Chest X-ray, PA view. Patient: 55 years old, sex M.
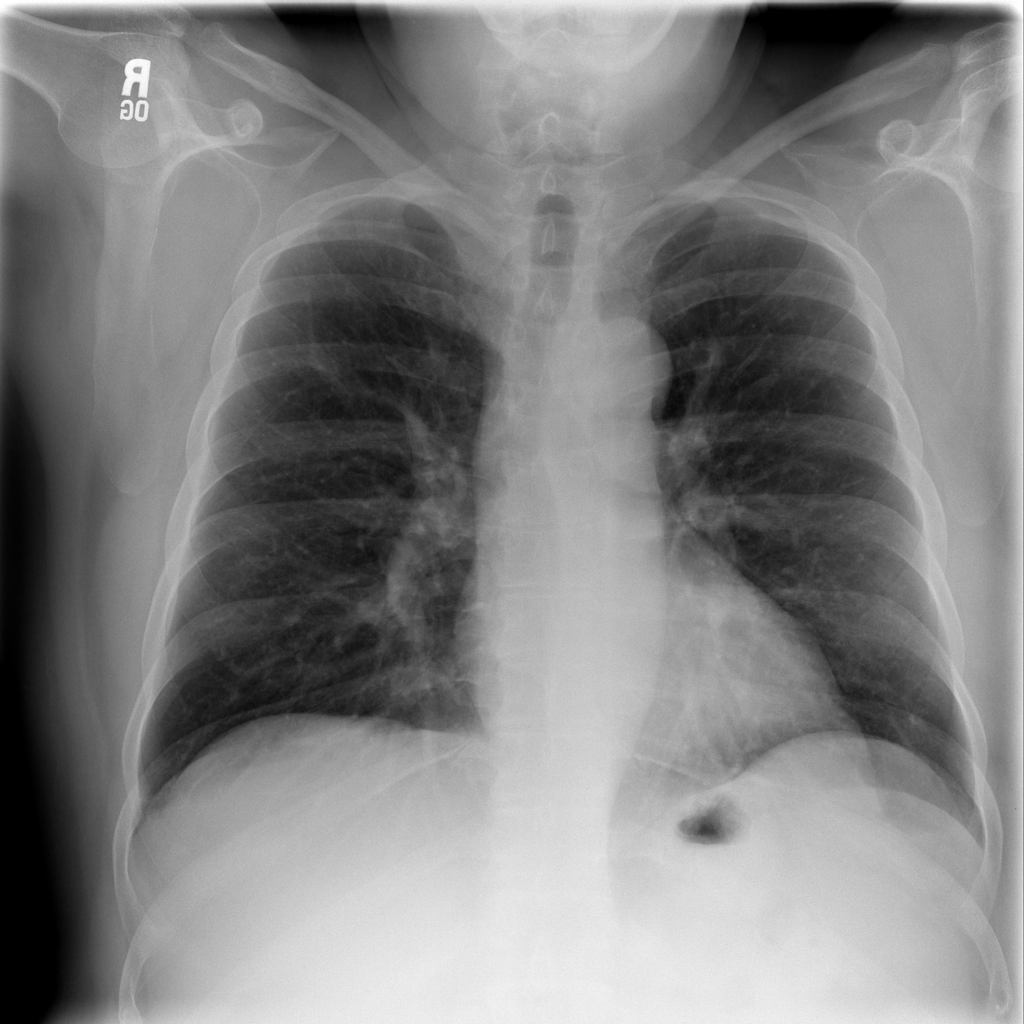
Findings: No Finding